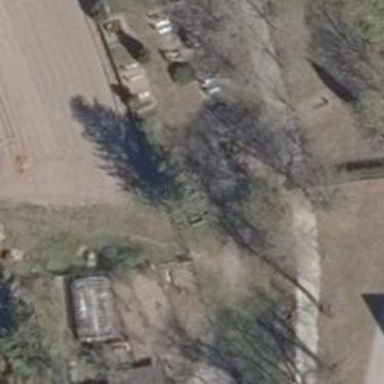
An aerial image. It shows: Cemetery.